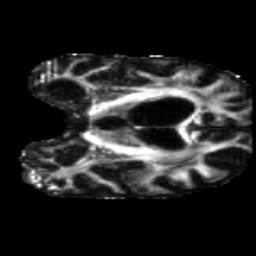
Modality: FA
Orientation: coronal
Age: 75
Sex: male
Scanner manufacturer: siemens
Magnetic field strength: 3 T
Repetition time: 5.25 s
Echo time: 0.08 s